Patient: sex M, age 51
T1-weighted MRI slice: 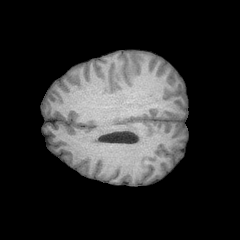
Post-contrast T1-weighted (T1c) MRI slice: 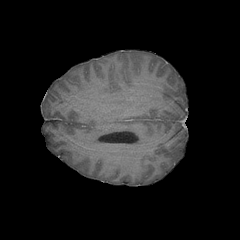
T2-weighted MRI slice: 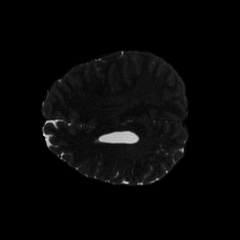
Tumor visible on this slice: yes
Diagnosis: Astrocytoma, IDH-mutant
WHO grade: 4